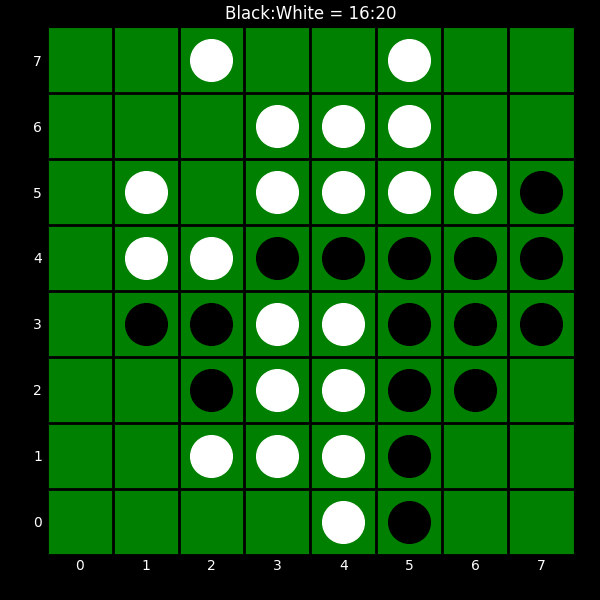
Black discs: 16
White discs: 20